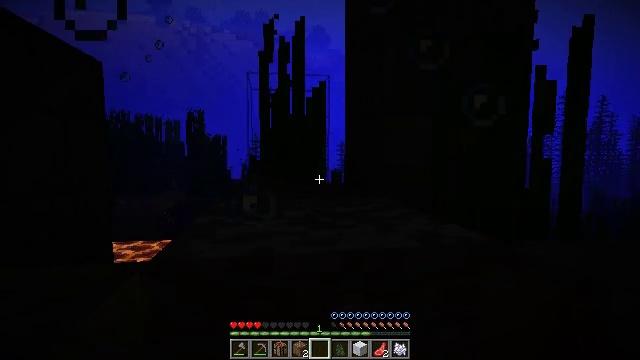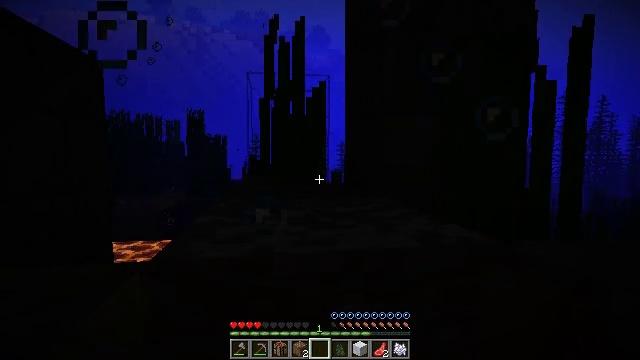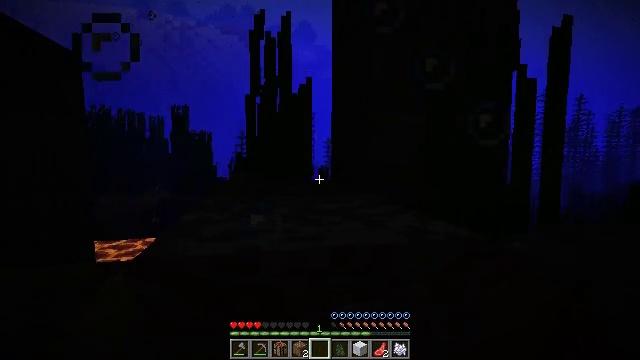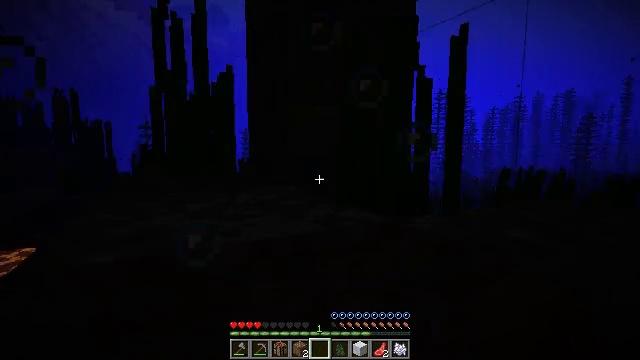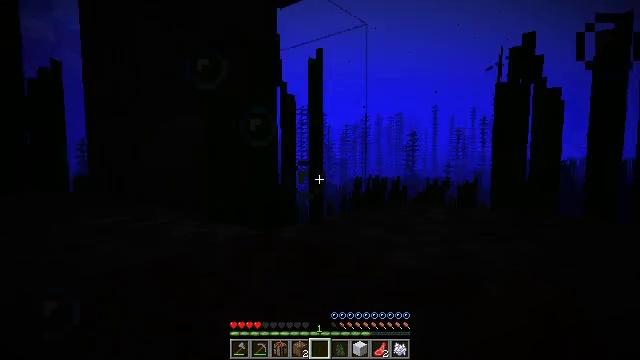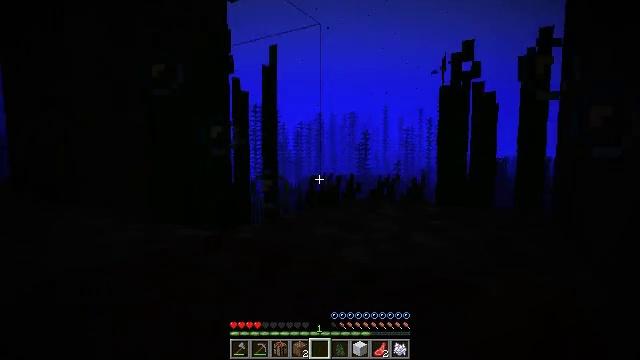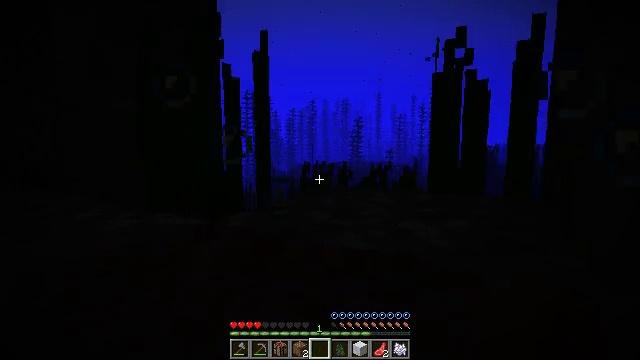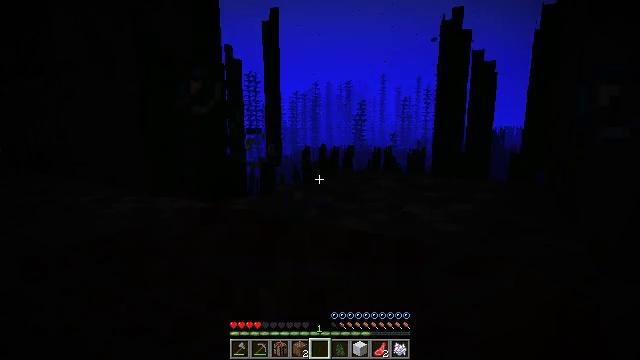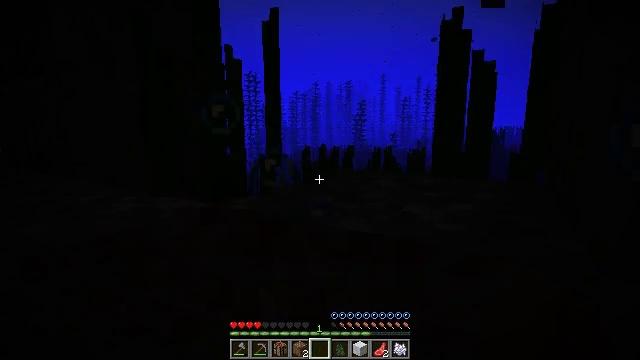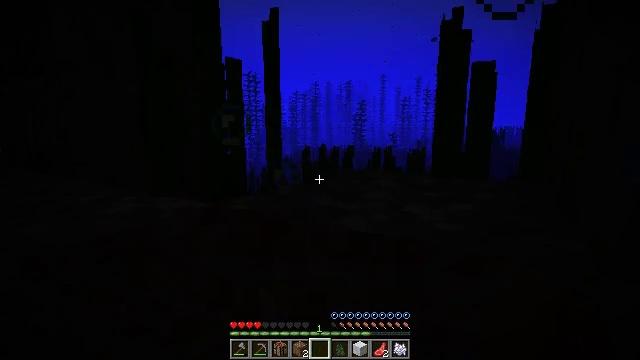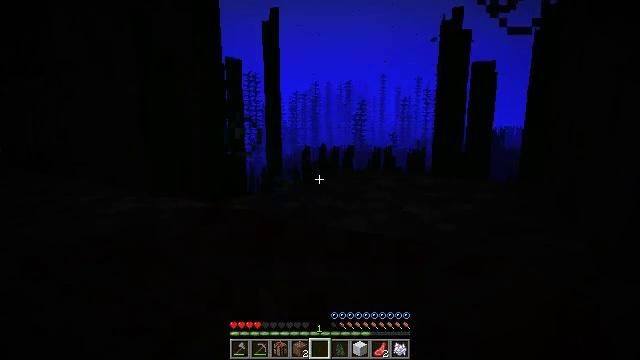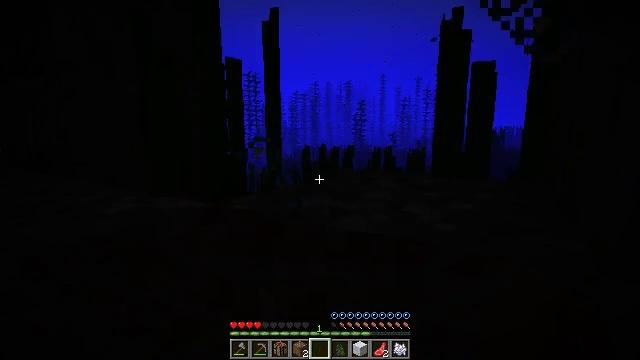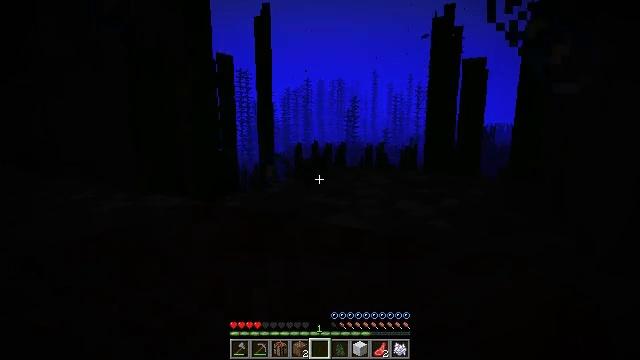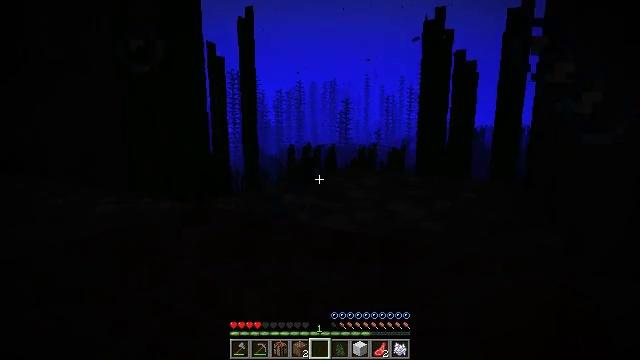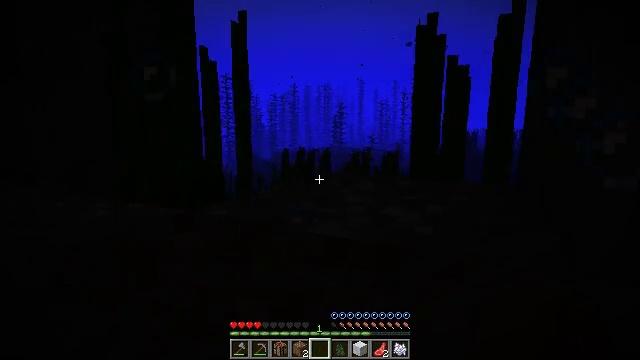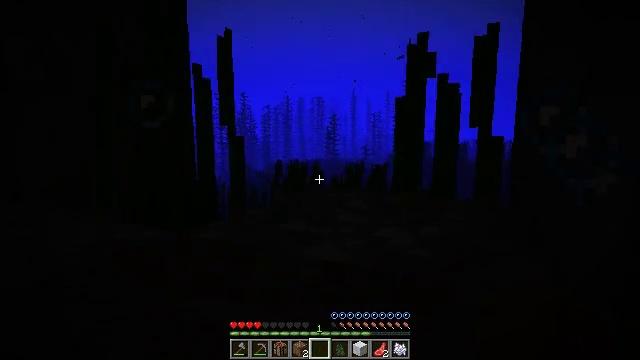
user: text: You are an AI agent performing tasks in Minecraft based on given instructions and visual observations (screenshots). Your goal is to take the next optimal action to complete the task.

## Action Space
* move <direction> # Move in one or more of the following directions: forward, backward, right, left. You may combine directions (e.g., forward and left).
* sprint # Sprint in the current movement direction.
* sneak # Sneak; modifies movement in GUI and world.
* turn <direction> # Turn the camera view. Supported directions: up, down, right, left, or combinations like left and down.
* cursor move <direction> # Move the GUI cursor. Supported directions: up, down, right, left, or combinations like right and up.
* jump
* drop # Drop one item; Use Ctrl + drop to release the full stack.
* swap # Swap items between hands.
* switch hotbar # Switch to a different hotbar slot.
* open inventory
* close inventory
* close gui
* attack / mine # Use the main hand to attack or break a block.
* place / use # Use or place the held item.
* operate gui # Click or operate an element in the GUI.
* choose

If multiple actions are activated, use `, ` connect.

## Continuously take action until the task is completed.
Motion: motion action
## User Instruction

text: Remove a cod from the inventory.
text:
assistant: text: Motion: sneak, jump
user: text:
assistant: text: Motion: sneak, turn right, jump
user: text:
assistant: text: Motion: sneak, turn right and down, jump
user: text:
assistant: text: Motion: sneak, turn right and up, jump
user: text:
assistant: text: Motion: sneak, turn right, jump
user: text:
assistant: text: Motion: sneak, turn right and down, jump
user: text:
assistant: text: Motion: sneak, turn down, jump
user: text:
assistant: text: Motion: sneak, jump
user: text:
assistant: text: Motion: sneak, jump
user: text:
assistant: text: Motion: sneak, jump
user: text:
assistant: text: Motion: sneak, jump
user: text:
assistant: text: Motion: sneak, turn right, jump
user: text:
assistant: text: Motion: move forward, sneak, turn right, jump
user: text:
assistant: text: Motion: move forward, turn right, jump
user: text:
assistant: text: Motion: move forward, turn right and up, jump
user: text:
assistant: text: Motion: move forward, sprint, turn up, jump
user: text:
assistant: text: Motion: move forward, sprint, turn right and up, jump
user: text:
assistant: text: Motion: move forward, sprint, turn right and up, jump
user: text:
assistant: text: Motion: move forward, sprint, turn right and up, jump
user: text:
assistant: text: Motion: move forward, sprint, jump
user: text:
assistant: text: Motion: move forward, sprint, jump
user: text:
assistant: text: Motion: move forward, sprint, jump
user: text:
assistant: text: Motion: move forward, sprint, jump
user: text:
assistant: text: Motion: move forward, sprint, turn right and up, jump
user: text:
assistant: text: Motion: move forward, sprint, turn right and up, jump
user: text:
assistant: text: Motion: move forward, sprint, turn right and up, jump
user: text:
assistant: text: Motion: move forward, sprint, turn right and up, jump
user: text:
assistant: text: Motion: move forward, sprint, turn right and up, jump
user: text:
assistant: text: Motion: move forward, sprint, turn right and up, jump
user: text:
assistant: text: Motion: move forward, sprint, turn up, jump